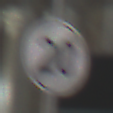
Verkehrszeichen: EndeGeschwindigkeit20
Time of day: Night
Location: Outdoor (Urban)
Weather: PartlyCloudy
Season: NotSpecified
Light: Artificial